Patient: sex M, age 50
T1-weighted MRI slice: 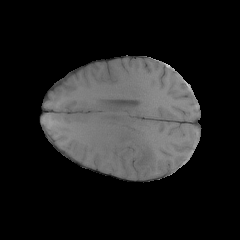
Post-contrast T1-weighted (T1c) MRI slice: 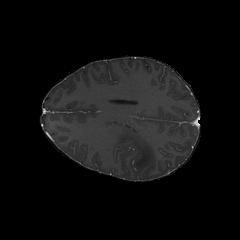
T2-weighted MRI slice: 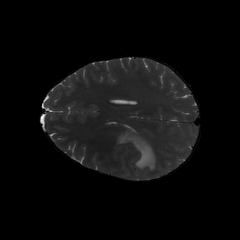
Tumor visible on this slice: yes
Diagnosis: Glioblastoma, IDH-wildtype
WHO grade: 4